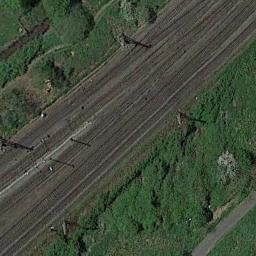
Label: railway